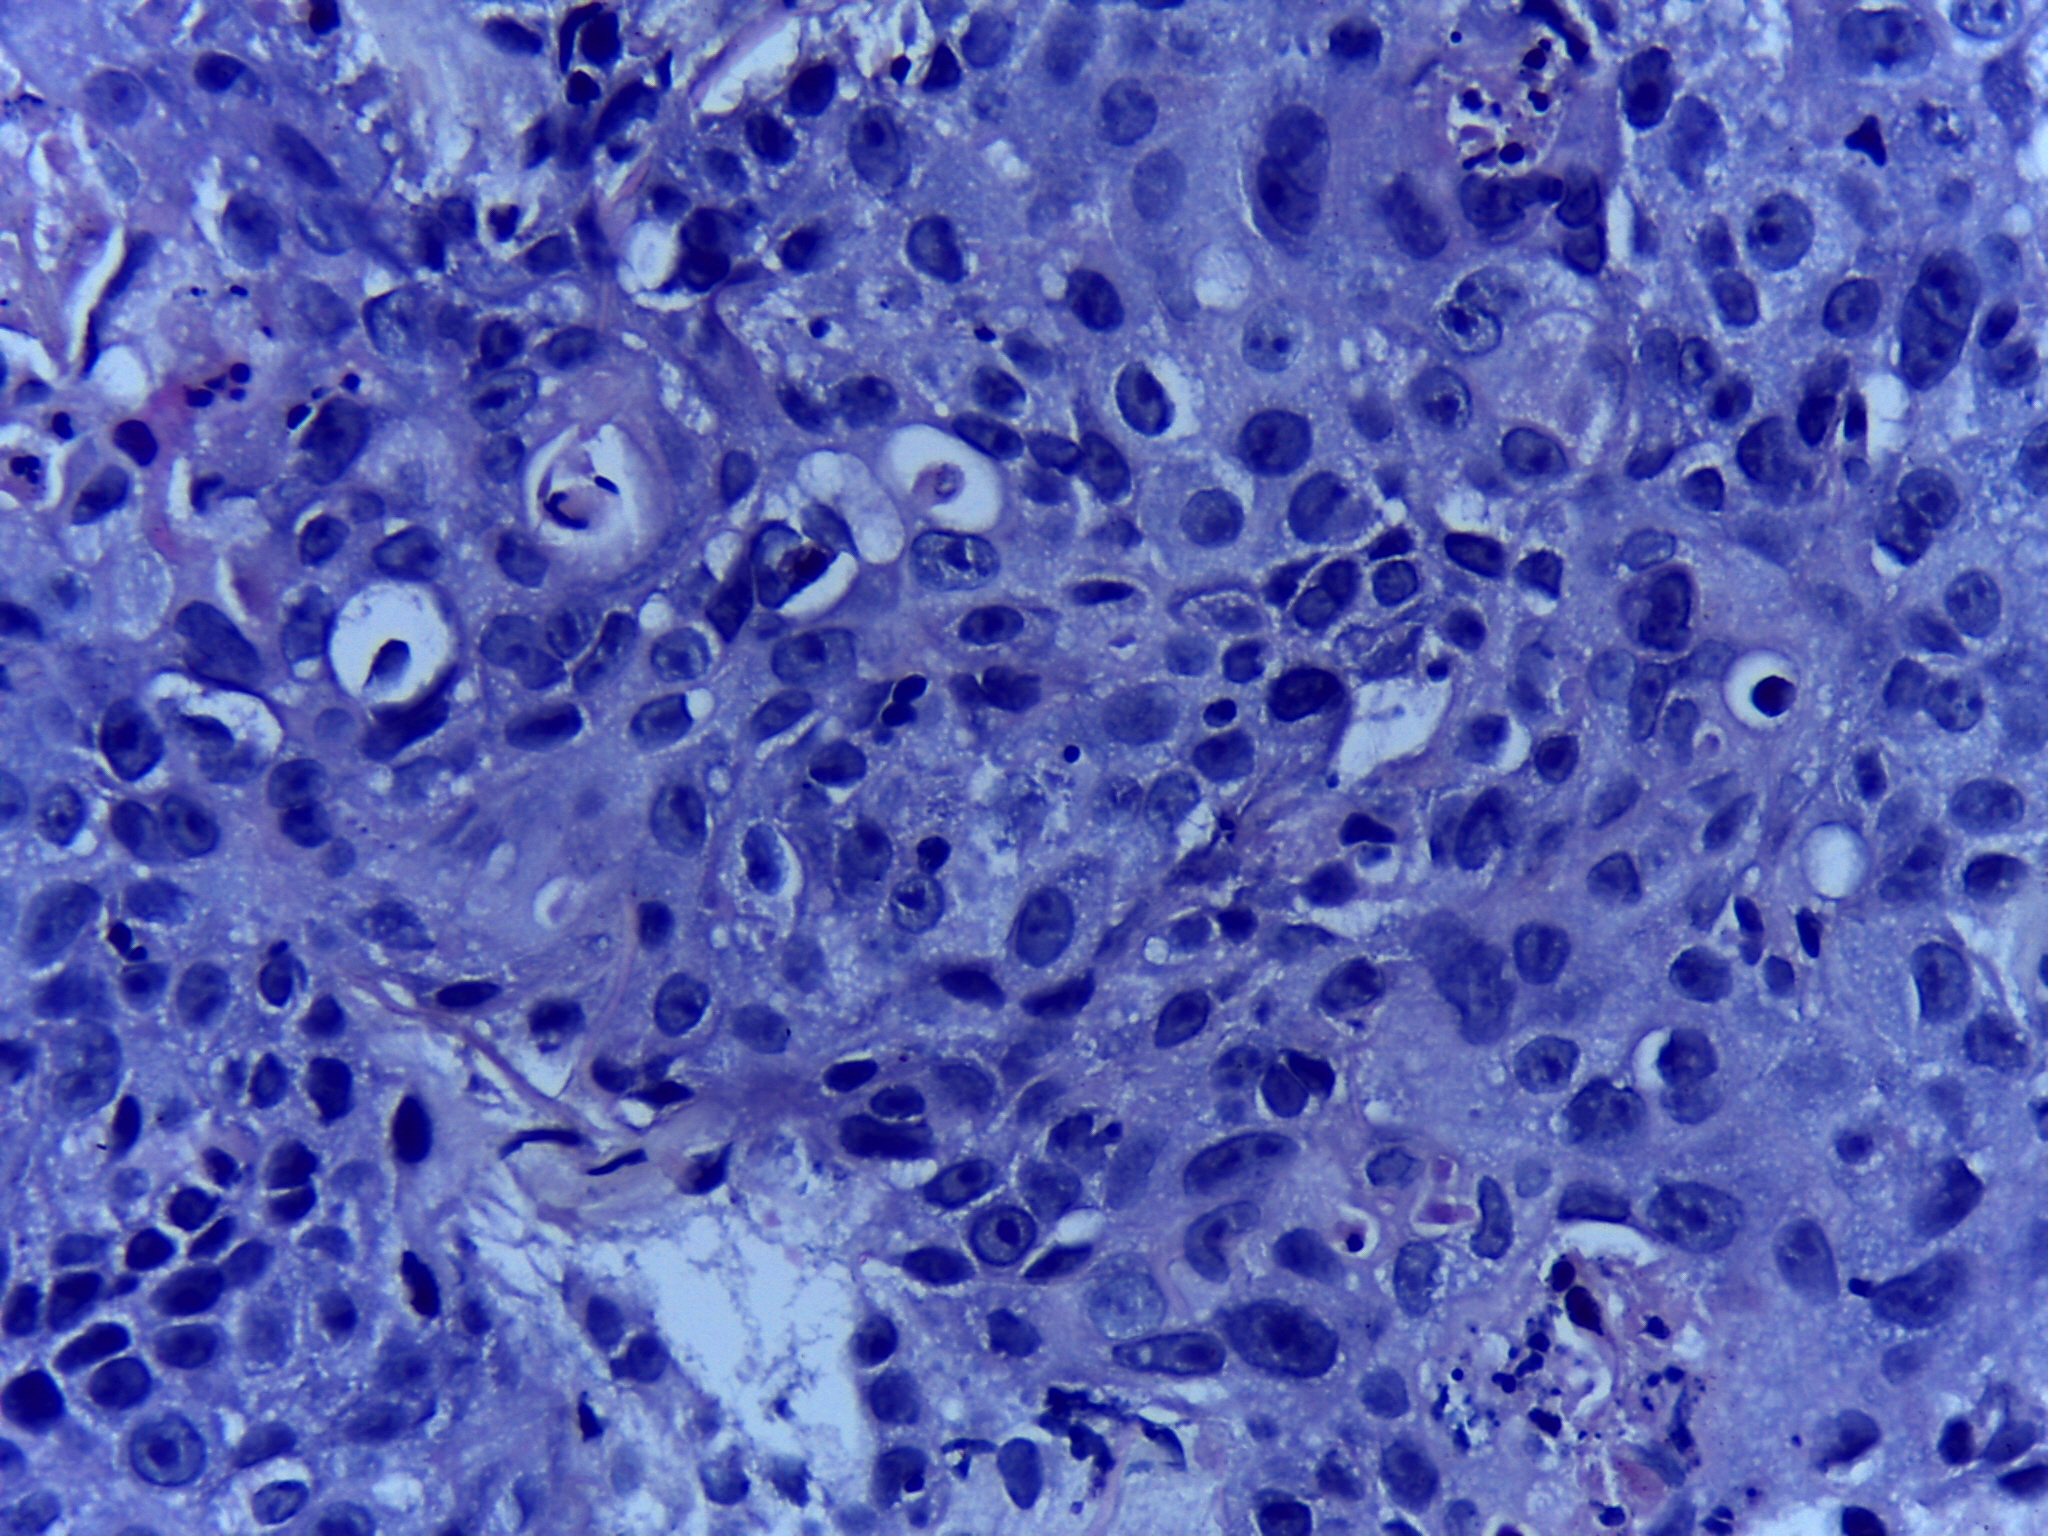
Diagnosis: OSCC